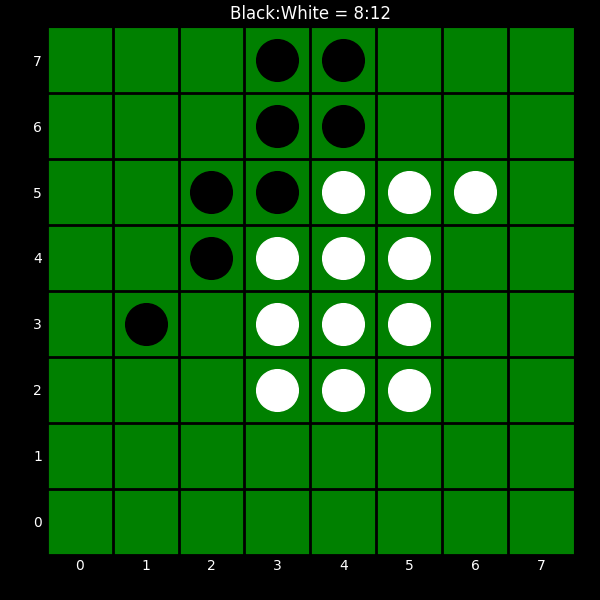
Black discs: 8
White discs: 12